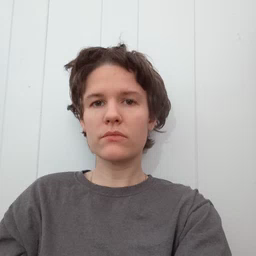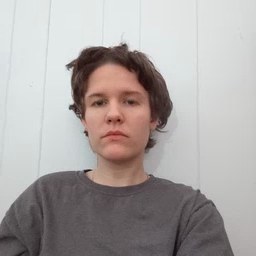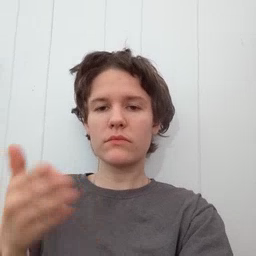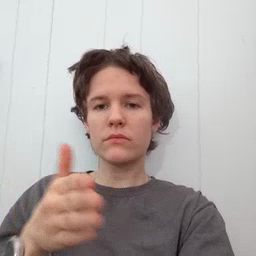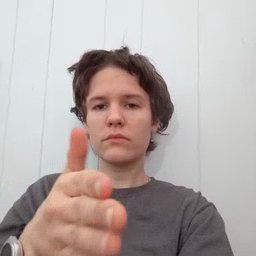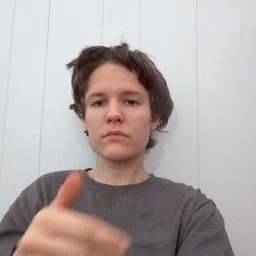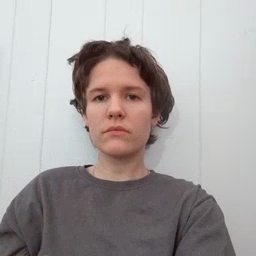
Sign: fish